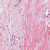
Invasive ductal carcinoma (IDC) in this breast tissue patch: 1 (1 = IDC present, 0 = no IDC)